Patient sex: F
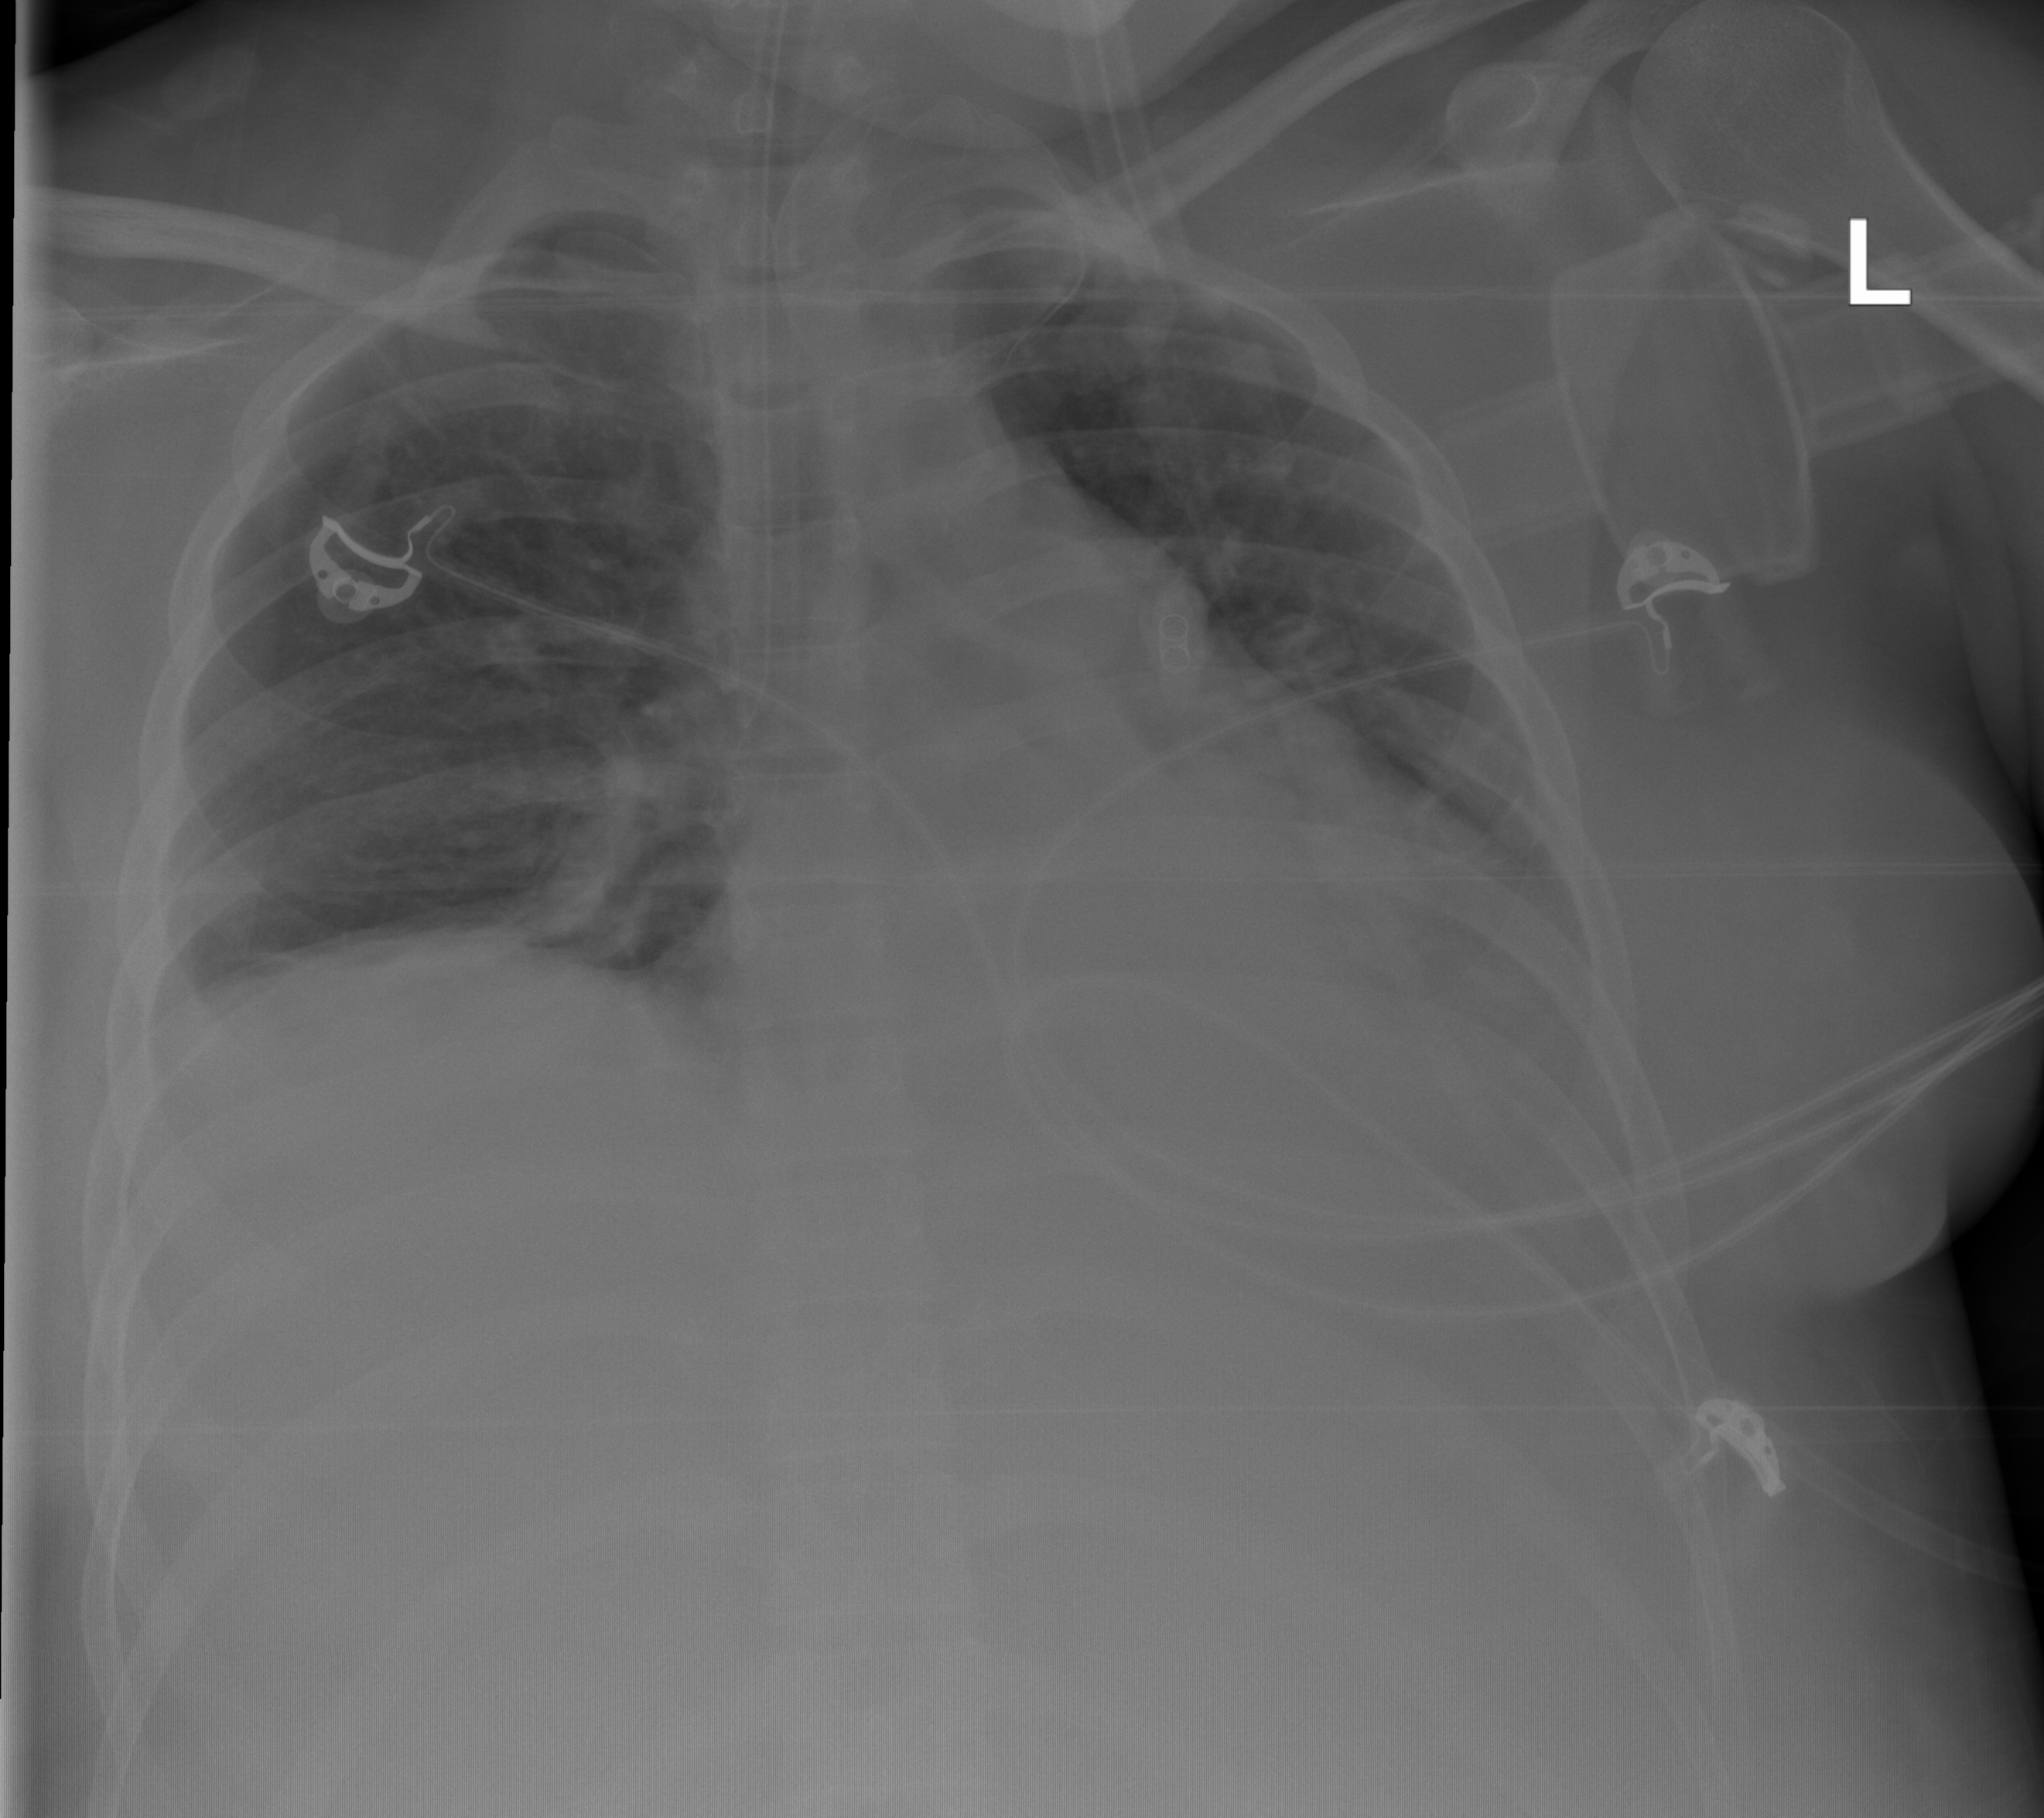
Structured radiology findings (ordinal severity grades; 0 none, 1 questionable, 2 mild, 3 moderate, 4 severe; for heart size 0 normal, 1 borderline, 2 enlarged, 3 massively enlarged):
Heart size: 2
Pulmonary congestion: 0
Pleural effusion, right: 0
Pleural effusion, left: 0
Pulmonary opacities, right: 0
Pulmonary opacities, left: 0
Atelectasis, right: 2
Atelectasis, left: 0